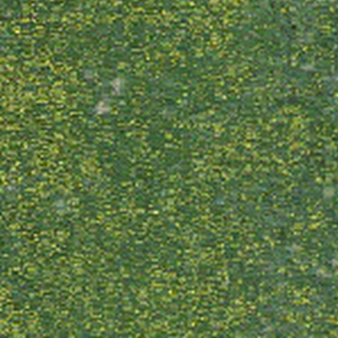
Label: other